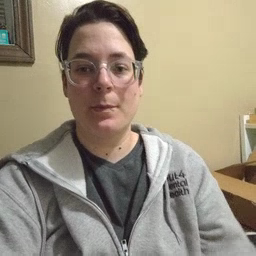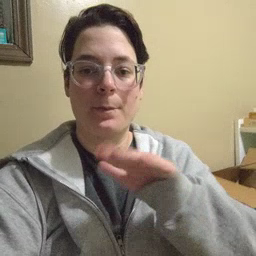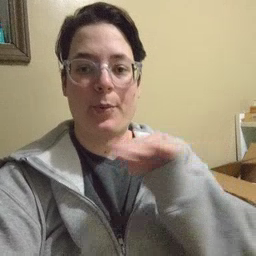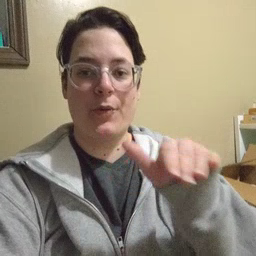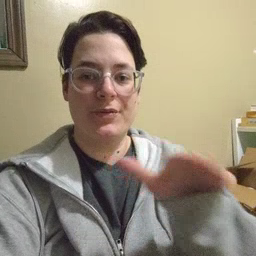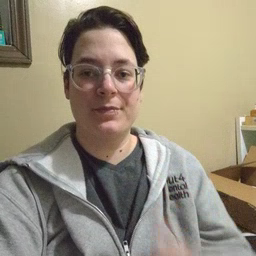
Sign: pool